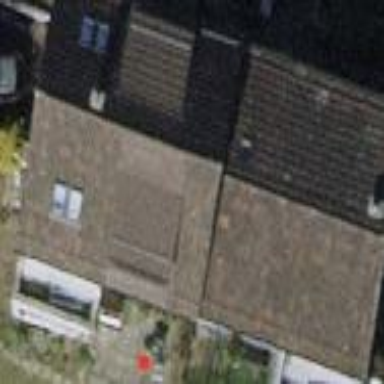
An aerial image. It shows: Semi-detached house.